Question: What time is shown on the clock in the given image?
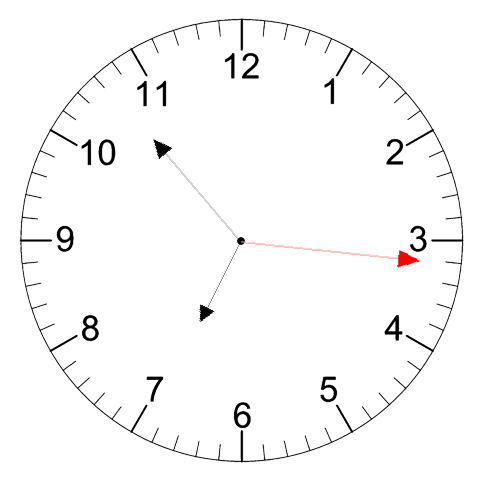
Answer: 06:53:16